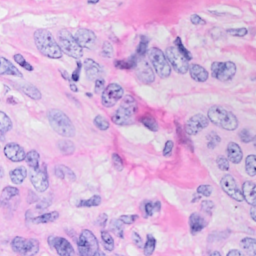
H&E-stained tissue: Breast